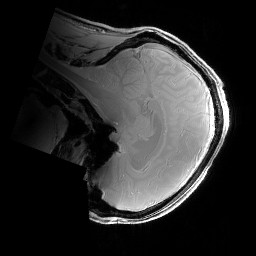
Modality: PDw
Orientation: sagittal
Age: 32
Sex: male
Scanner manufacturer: siemens
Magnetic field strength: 6.98 T
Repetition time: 1.3 s
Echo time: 0.00231 s